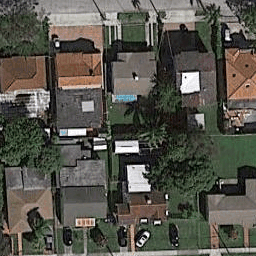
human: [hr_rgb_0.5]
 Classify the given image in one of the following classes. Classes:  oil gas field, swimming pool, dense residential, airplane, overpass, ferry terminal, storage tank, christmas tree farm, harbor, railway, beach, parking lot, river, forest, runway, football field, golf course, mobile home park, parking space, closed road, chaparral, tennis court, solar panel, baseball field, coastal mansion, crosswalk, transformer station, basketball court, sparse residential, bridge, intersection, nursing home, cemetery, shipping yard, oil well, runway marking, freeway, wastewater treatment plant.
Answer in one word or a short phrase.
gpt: dense residential